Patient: sex F, age 67
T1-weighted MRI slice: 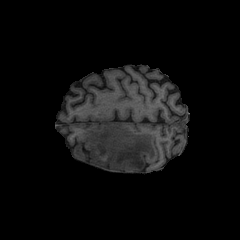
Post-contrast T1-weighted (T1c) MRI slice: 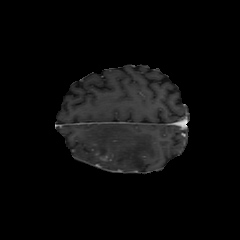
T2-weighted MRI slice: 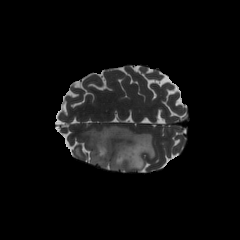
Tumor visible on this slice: yes
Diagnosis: Astrocytoma, IDH-mutant
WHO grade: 4